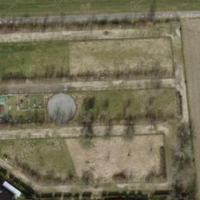
EUNIS habitat code: 52
Species observed at this site:
Phytolacca acinosa